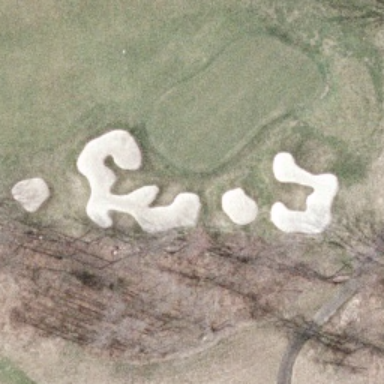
This is a part of a golf course with green turfs and some bunkers and trees .